Question: Hi StackOverflow community, i'm building a site based on twitter bootstrap 2.0.4 in certain page i want to attach a button to an input. the problem is that show with a margin between the input and the button.
i'm sure that is something i'm missing, but i can't determine what it is ?
: Some styles like disabled and uneditable-input are not applying correctly in the page
: Apparently working .disabled and .uneditable-input.
JFiddle: <URL>
JFiddle Fullscreen result: <URL>
any help ??
## HTML
'''
<!DOCTYPE html>
<html>
<head>
<title>Page Title</title>
<meta charset="utf-8">
<link rel="stylesheet" type="text/css" href="http://localhost/test/index.php/../css/bootstrap.min.css">
<link rel="stylesheet" type="text/css" href="http://localhost/test/index.php/../css/bootstrap-responsive.min.css">
<meta name="viewport" content="width=device-width, initial-scale=1.0">
<!--[if lt IE 9]>
<script src="../../js/html5shiv.js"></script>
<![endif]-->
<script type="text/javascript" src="http://localhost/test/index.php/../js/modernizr.js"></script>
</head>
<body>
<div class="container">
<form class="form-horizontal">
<fieldset>
<hr/>
<h4>Puesto</h4>
<p>Debe estar asignado segun su perfil, solo los administradores pueden cambiar esta opcion; si existiese alguna irregularidad debe solicitar reportelo al administardor.</p>
<div class="control-group">
<label for="puesto" class="control-label">Puesto</label>
<div class="controls">
<div class="input-append">
<input type="text" name="puesto" class="input-xlarge" />
<button class="btn" type="button"><i class="icon-search"></i></button>
</div>
</div>
</div>
<hr/>
</fieldset>
</form>
</div>
<script language="javascript" type="text/javascript" src="http://localhost/test/index.php/../js/jquery-1.7.2.min.js"></script>
<script language="javascript" type="text/javascript" src="http://localhost/test/index.php/../js/bootstrap.min.js"></script>
</body>
</html>
'''

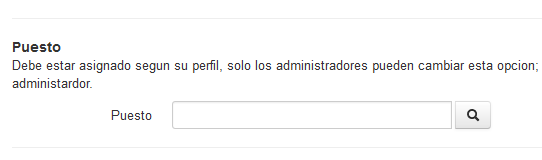
Answer: This might sound very dumb but don't leave a new line between the input and the button your text editor is messing with the page :-P
'''
<div class="control-group">
<label for="puesto" class="control-label">Puesto</label>
<div class="controls">
<div class="input-append">
<input type="text" name="puesto" class="input-xlarge" /><button class="btn" type="button"><i class="icon-search"></i></button>
</div>
</div>
</div>
'''